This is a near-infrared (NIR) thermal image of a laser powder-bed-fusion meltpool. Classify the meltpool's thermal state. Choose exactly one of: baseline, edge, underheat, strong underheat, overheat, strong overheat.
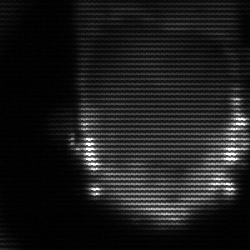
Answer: baseline